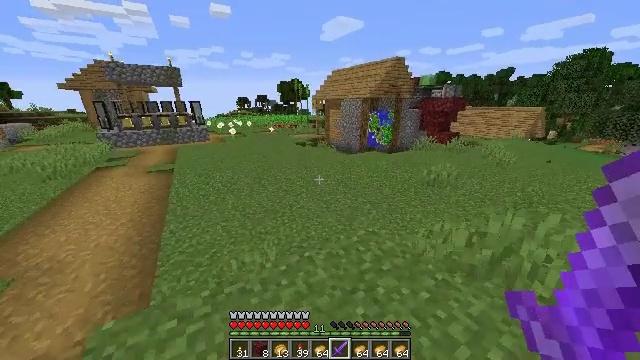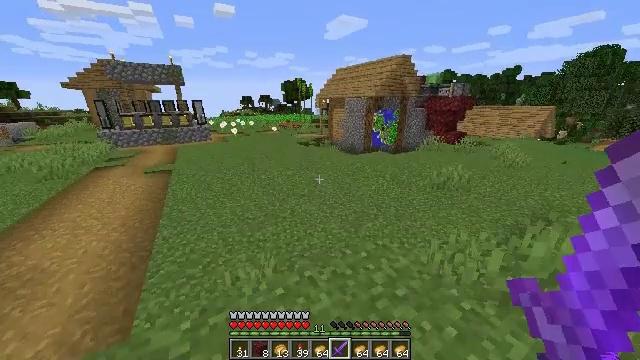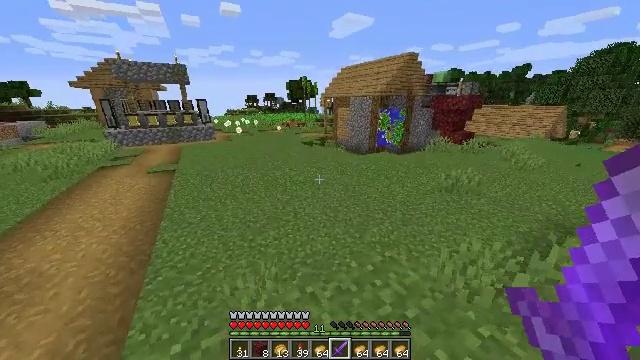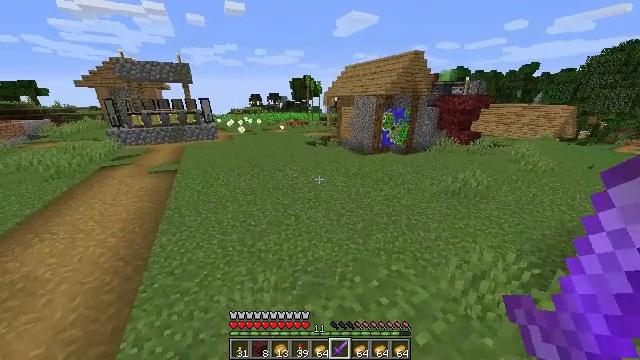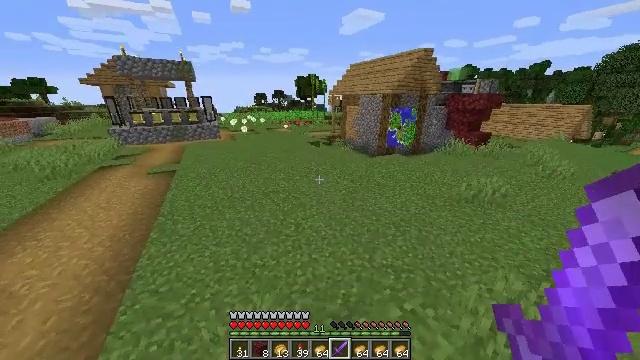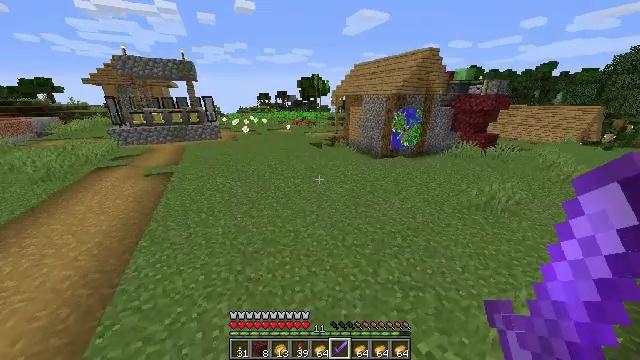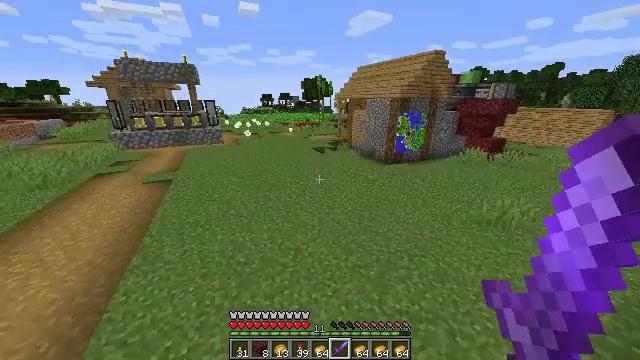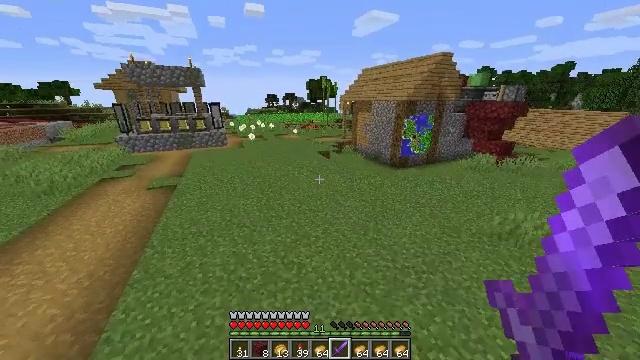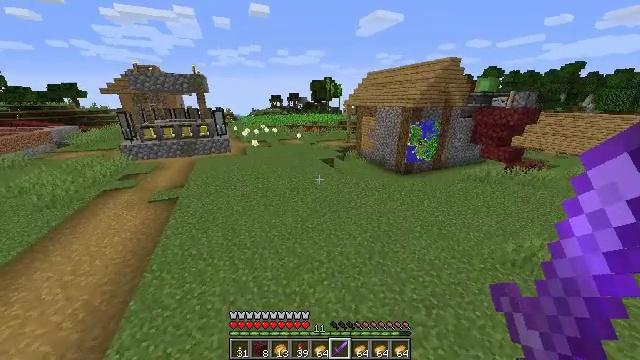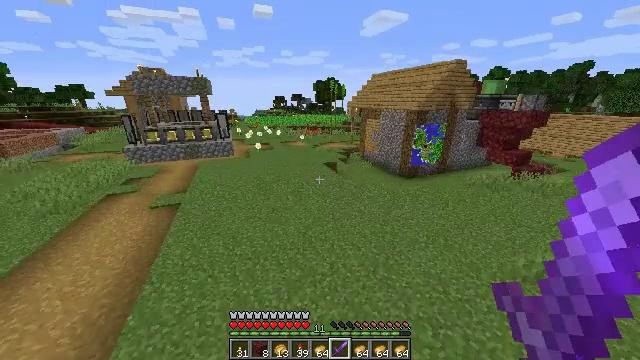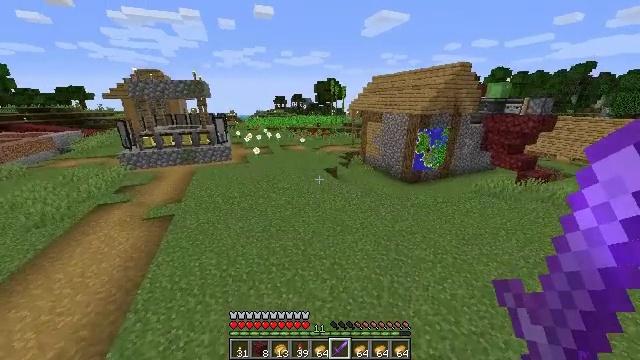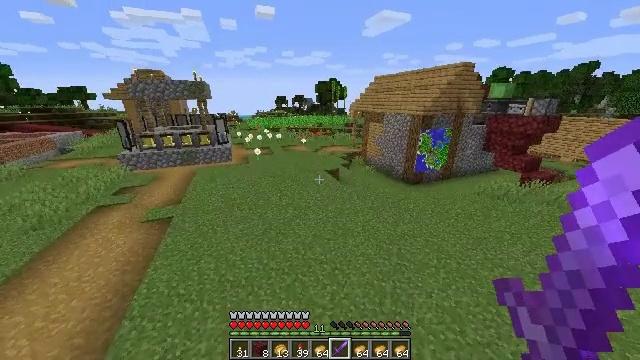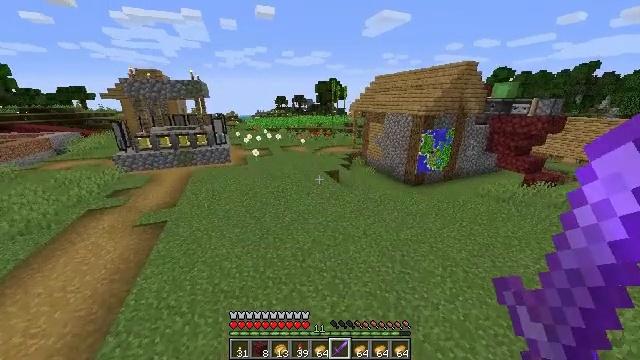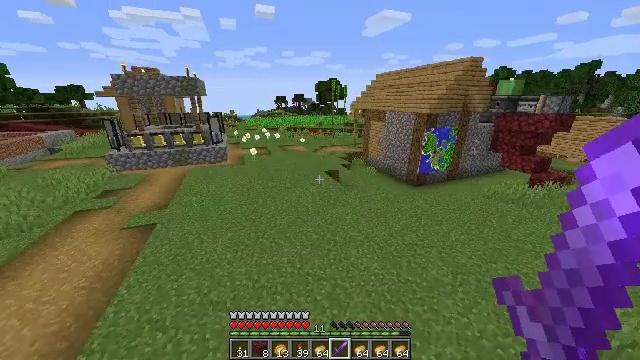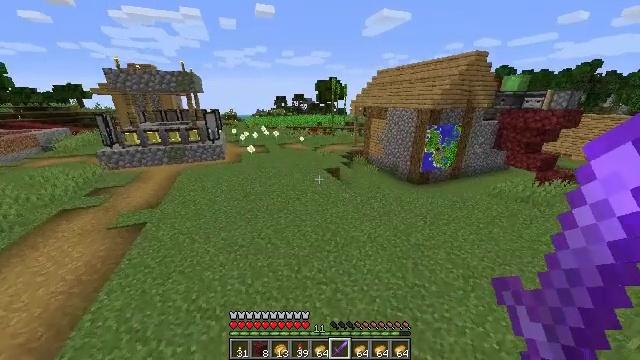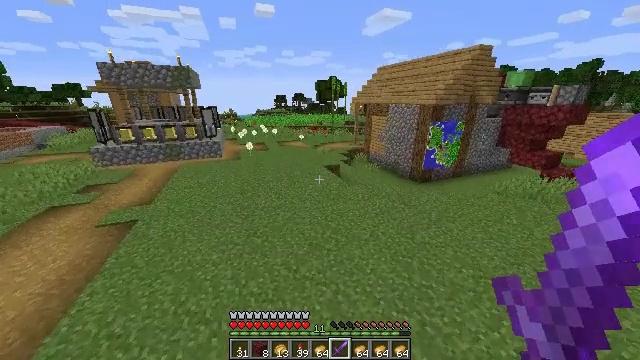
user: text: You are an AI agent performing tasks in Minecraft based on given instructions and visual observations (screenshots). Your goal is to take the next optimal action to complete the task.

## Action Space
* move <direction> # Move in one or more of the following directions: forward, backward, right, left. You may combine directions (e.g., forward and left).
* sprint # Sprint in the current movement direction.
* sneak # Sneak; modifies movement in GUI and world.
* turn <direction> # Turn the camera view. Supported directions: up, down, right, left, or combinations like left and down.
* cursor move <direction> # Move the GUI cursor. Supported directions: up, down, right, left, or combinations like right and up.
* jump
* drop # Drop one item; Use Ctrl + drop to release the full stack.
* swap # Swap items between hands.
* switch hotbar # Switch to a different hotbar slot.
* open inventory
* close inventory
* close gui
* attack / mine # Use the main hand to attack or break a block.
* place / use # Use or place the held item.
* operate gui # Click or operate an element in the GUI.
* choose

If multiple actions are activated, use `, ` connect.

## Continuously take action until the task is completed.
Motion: motion action
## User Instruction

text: craft item air
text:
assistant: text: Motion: move forward
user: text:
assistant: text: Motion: move forward, turn left
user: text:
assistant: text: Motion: move forward
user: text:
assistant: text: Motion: move forward, turn left
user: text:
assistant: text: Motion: move forward
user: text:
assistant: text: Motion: move forward, jump
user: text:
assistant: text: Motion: move forward, turn left, jump
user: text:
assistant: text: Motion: move forward, turn left, jump
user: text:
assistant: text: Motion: move forward, jump
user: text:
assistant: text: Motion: move forward, jump
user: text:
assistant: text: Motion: move forward, jump
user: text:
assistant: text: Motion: move forward, jump
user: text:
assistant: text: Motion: move forward, jump
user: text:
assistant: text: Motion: move forward, jump
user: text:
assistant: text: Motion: move forward, jump
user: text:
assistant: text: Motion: move forward, jump
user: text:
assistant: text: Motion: move forward, jump
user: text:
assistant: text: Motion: move forward, jump
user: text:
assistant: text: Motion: move forward, jump
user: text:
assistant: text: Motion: move forward, jump
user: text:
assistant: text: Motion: move forward, jump
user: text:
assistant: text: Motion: move forward, jump
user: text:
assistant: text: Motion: move forward, jump
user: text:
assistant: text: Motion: move forward, jump
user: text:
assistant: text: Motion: move forward, jump
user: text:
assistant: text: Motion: move forward, jump
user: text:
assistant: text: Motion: move forward, jump
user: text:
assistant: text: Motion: move forward, jump
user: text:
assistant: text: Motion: move forward, jump
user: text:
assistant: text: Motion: move forward, jump